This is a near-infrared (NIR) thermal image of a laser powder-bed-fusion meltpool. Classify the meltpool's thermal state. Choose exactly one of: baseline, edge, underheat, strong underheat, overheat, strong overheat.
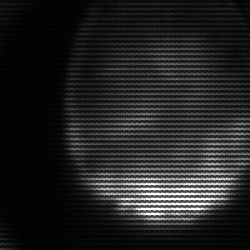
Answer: edge